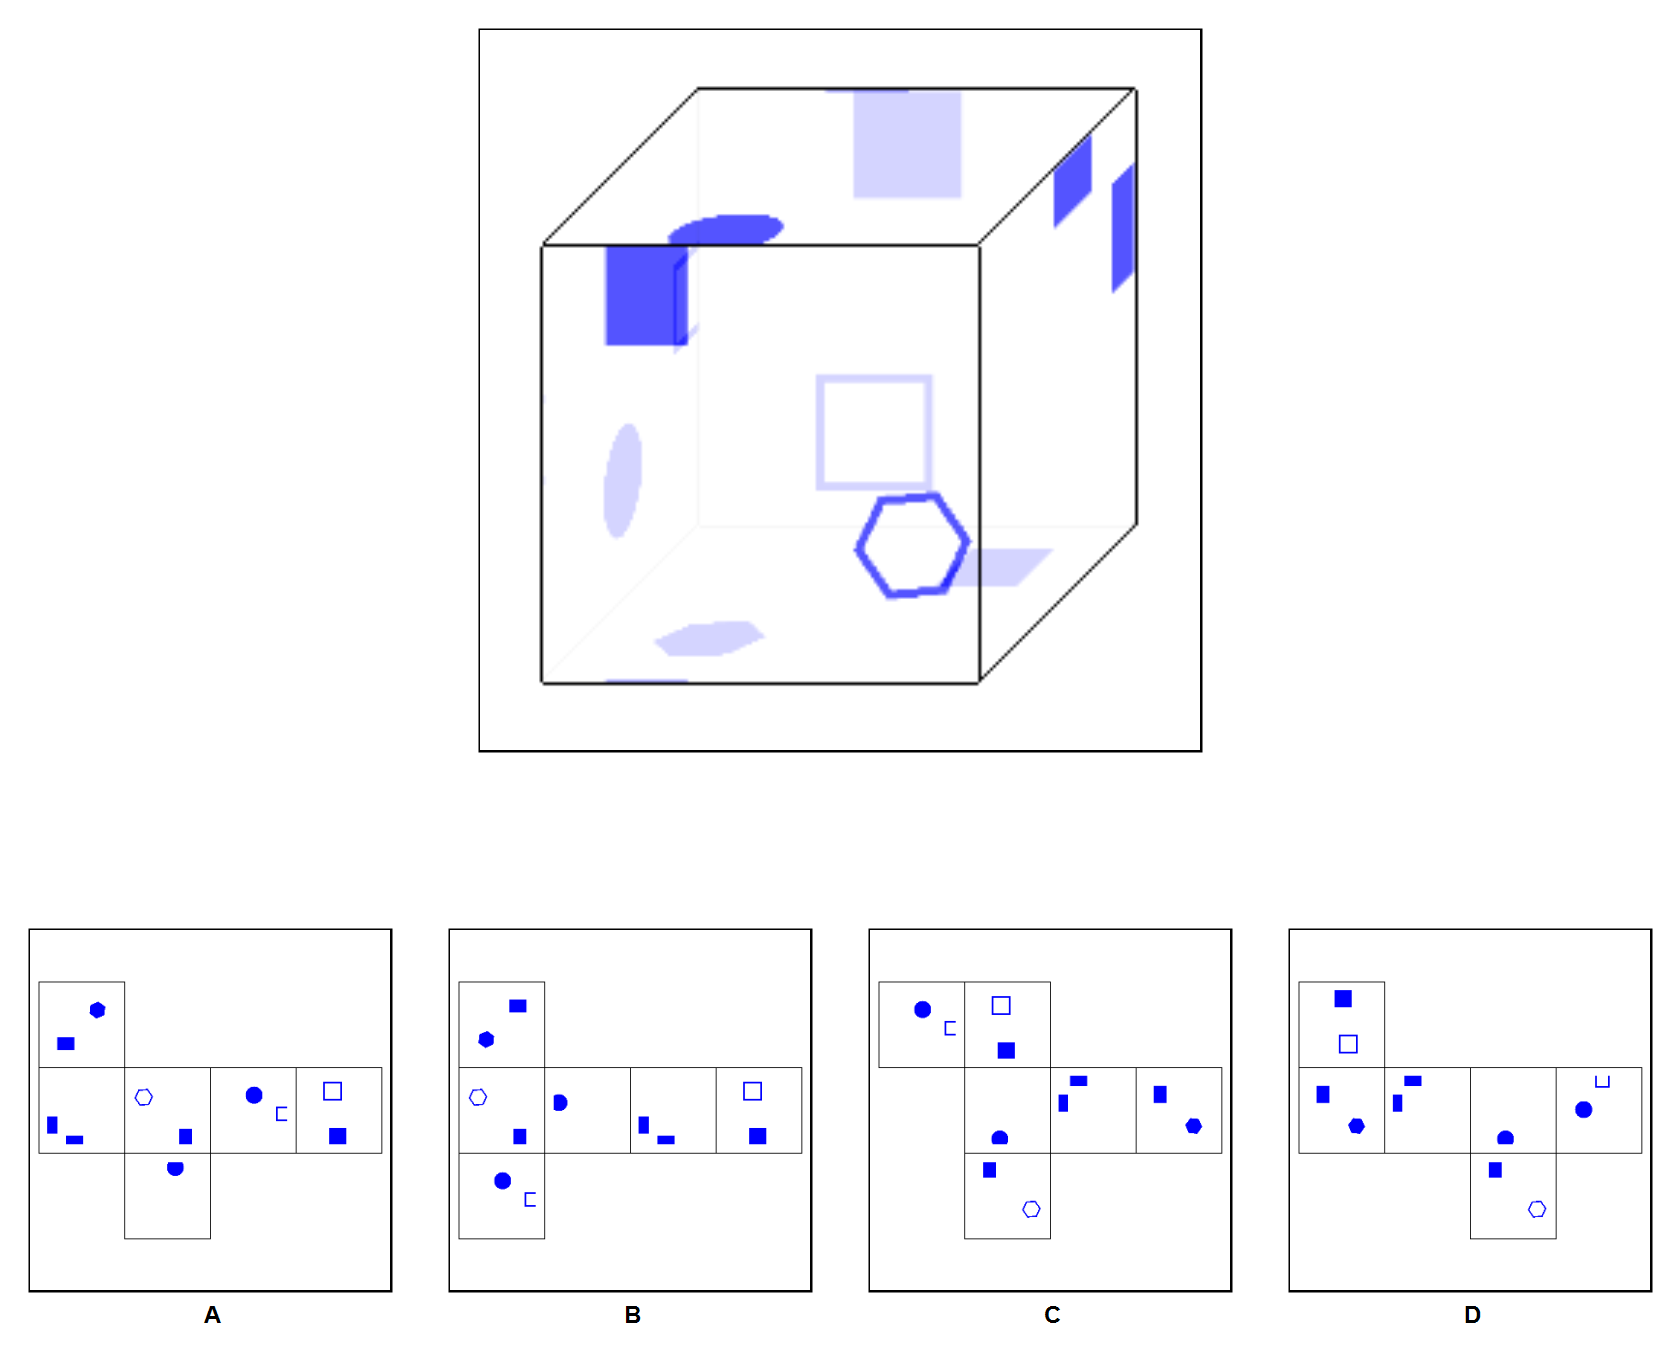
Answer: C